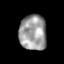
Tissue: skin
Cell type: Epithelial cells
Senescence score: 0.1738
Nuclear area (px): 944
Mean DAPI intensity: 155.882